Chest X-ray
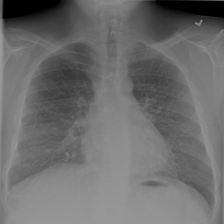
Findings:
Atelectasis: negative
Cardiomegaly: negative
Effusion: negative
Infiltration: negative
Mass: negative
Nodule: negative
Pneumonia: negative
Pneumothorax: negative
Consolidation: negative
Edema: negative
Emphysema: negative
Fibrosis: negative
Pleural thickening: negative
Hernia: negative